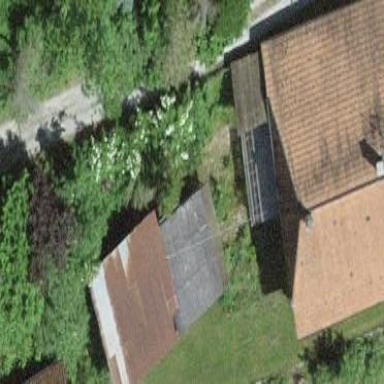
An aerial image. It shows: Barn.